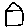
Label: house